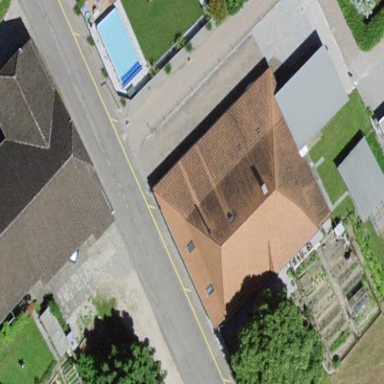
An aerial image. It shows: Residential building.